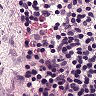
Metastatic tissue present: no